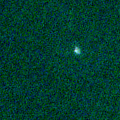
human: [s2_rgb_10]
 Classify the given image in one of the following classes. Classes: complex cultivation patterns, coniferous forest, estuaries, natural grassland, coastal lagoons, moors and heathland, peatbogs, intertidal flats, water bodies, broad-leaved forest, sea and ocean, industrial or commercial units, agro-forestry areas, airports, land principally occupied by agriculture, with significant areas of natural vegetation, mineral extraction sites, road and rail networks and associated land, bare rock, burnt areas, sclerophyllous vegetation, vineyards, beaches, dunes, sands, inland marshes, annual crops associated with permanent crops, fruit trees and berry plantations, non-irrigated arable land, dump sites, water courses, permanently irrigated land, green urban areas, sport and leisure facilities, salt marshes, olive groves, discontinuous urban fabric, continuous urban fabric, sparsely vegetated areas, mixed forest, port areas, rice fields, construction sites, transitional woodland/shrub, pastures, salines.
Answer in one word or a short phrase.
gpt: sea and ocean